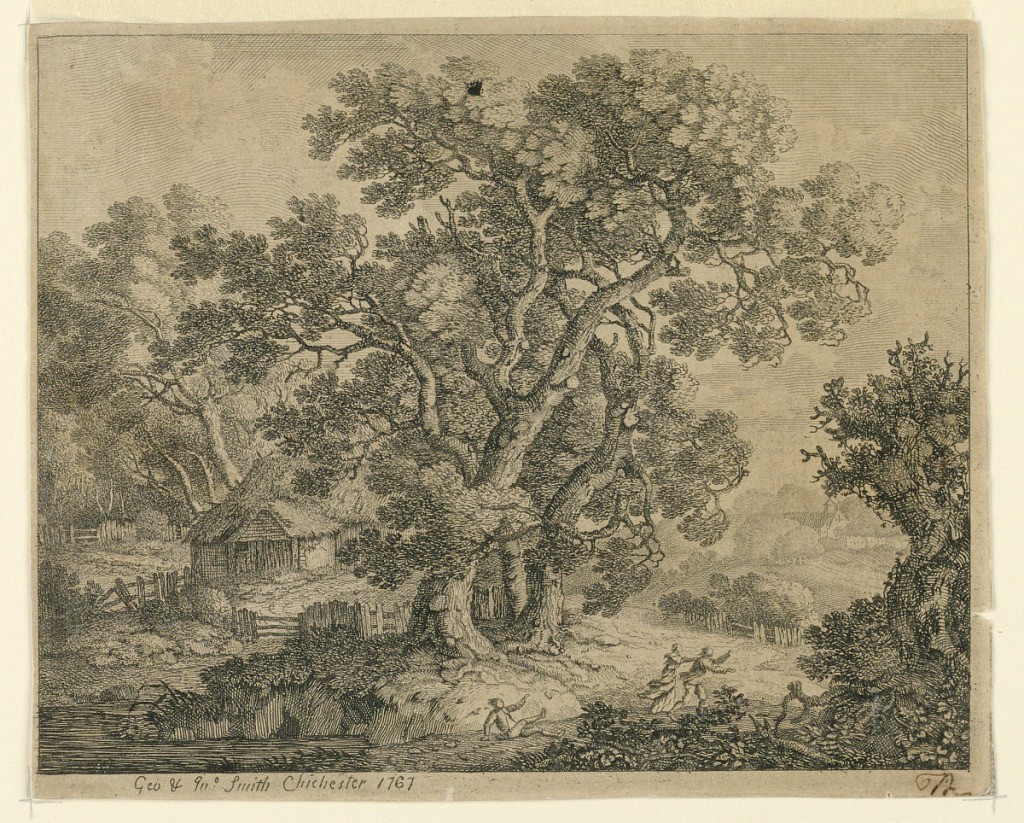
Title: A Storm
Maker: George Smith, British, 1714 - 1776
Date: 1767
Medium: Etching on paper
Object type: Print
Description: A stream running below a huge gnarled tree blown by the wind. Three people attempting to run to the right are blown back. A house and more trees beyond. Below, "Geo. Jn^o Smith Chichester 1767" and right, an initial.